Question: I was fiddling around with custom launchers on the Google GLASS (Launchy) and got this screen after a reboot ('Complete action using...'):

Tapping the GLASS toggles the checkbox, but I can't get past this screen. I successfully uninstalled Launchy from an adb shell, but the problem persists. The device is also not rooted, and I need to keep it that way. ADB debugging is of course enabled.
- - - 'erasing 'userdata' FAILED (remote failure)'-
Any ideas? Anything goes so long as it doesn't void the warranty or risk a hard brick. Thanks.
Here are some related resources:
- <URL>
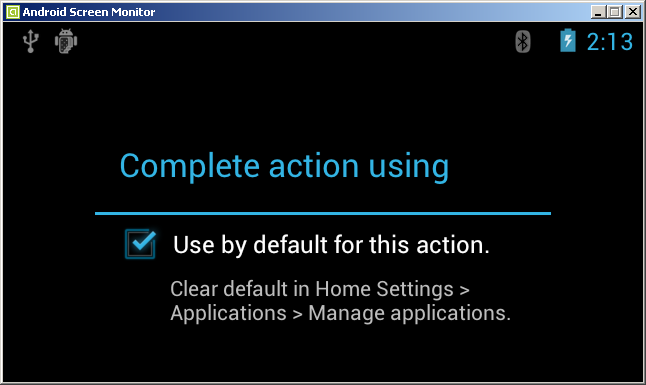
Answer: Here are a few things to try
1) double check that you really uninstalled launchy. You can get a list of all the installed packages with
'''
adb shell pm list packages -f
'''
if you downloaded any other launcher, that should also be removed.
2) try to bring up the home card with the following adb command:
'''
adb shell am start -n com.google.glass.home/.timeline.MainTimelineActivity
'''
If you can get that far, maybe you'll be able to connect to wifi and do a factory reset that way
3) use the third link you posted under related resources to get instructions on how to do a factory reset from fastboot.